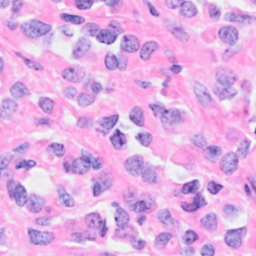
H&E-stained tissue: Breast